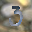
Label: 3